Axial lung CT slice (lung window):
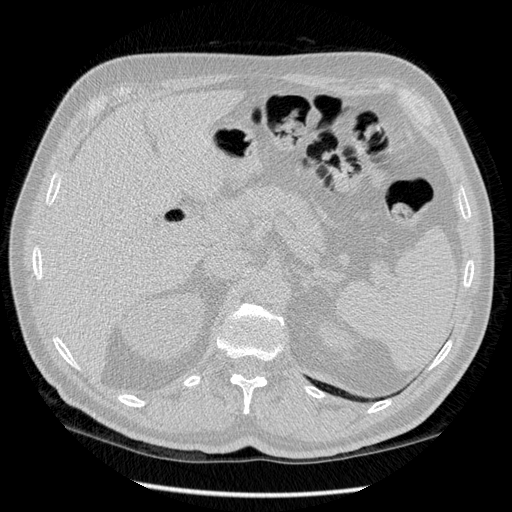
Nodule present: no